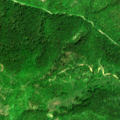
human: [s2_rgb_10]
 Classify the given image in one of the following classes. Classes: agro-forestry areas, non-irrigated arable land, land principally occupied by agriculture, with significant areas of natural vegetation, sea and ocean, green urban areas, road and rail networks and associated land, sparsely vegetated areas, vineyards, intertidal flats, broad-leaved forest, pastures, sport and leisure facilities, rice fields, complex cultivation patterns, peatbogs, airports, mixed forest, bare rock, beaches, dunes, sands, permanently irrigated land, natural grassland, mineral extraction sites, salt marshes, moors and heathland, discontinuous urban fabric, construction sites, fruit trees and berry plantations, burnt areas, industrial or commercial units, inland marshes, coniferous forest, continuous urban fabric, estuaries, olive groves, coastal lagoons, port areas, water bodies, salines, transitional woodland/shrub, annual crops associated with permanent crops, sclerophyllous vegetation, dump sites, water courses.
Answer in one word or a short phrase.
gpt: broad-leaved forest, transitional woodland/shrub